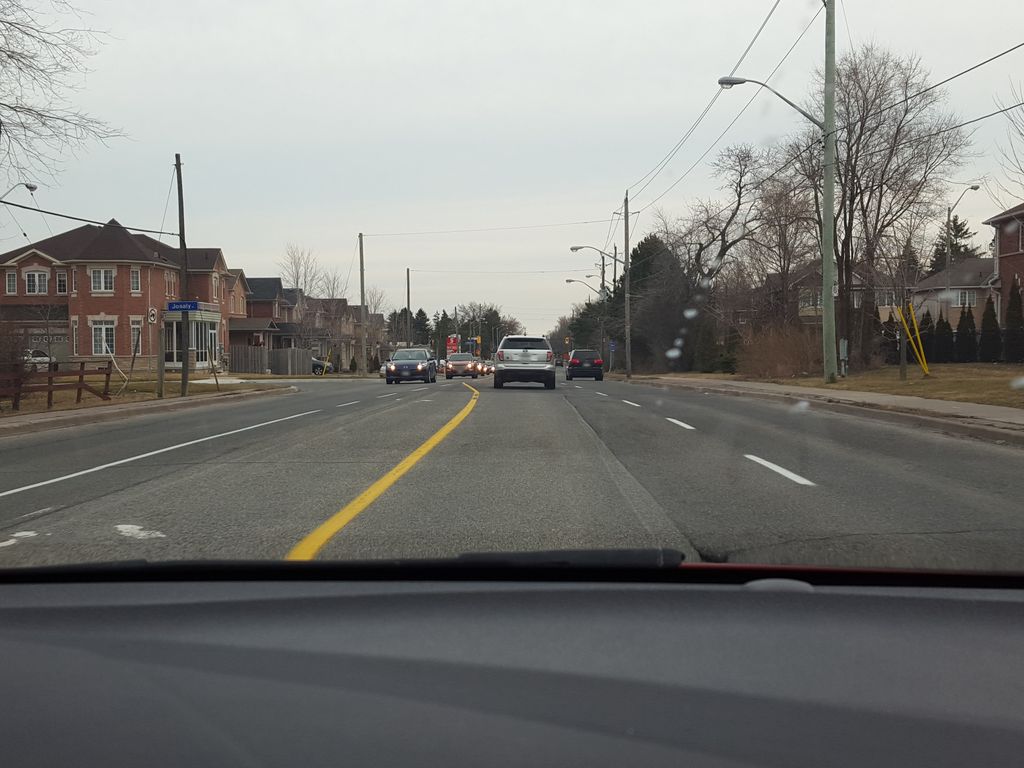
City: toronto